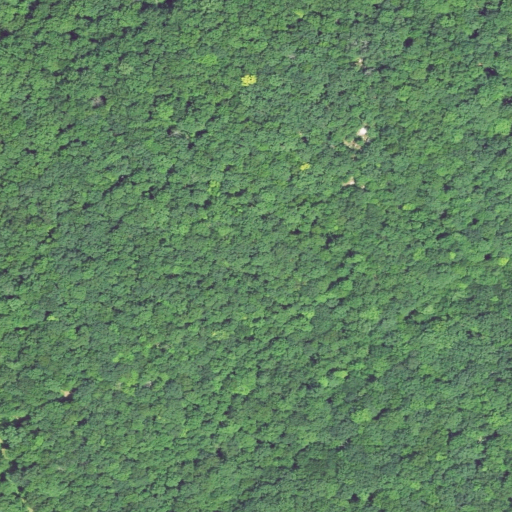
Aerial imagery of bench in Connecticut named Game Ledge containing deciduous forest, woody wetlands, and mixed forest